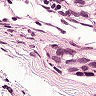
Metastatic tissue present: yes